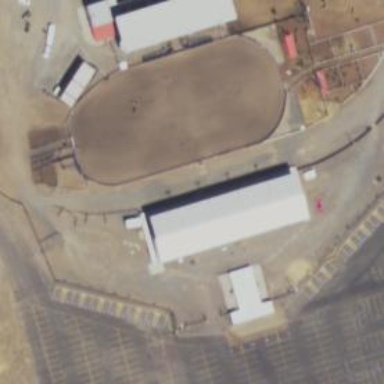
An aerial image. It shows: Equestrian sports pitch with dirt surface.